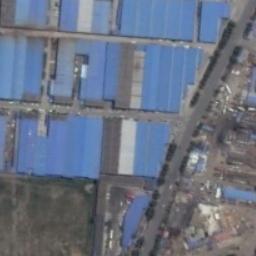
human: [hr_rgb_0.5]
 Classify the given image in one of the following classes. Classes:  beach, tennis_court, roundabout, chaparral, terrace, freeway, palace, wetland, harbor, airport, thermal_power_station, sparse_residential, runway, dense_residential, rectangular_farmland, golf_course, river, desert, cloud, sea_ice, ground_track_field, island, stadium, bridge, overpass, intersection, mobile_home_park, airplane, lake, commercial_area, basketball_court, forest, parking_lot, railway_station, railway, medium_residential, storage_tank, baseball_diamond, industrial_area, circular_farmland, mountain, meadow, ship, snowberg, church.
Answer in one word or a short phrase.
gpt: industrial_area